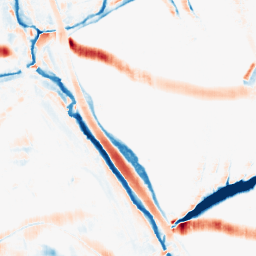
Category: morphological
Decomposition family: morphological_rect
Decomposition parameters: operation: average
width: 10
height: 20
Upsampling method: bilinear
Upsampling parameters: scale: 2
Upsampling scale: 2